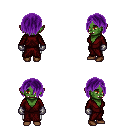
a pixel art fantasy rpg character, female body template, orc, green skin, red robe, white pants, purple bangs hairstyle, metal gloves, brown shoes, four views (front, back, left, right), 2x2 character sprite sheet, small pixel art, hard edges, no anti-aliasing